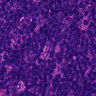
Metastatic tissue present: no